Field crop: tomato
Growth stage: 2
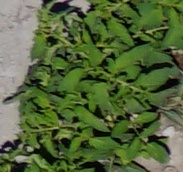
Species: tomato